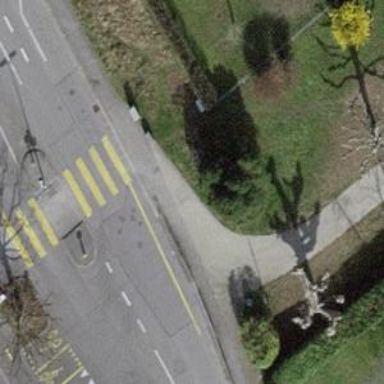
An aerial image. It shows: Asphalt sidewalk along the footway.